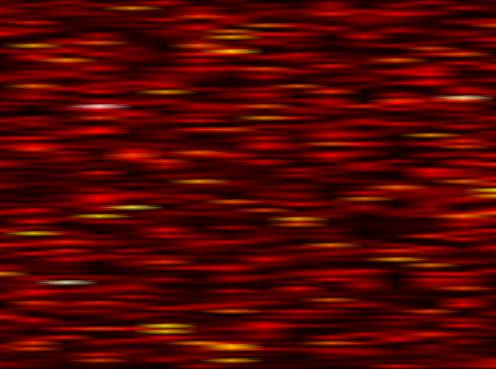
Label: UFMC